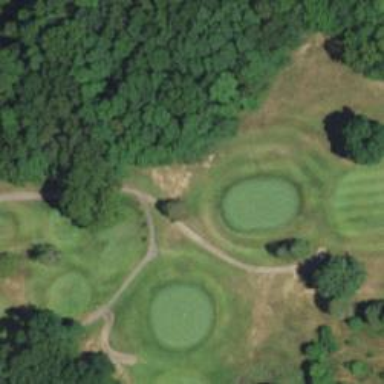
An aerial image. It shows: Well-maintained path used as golf cart path. The tracktype is grade1.